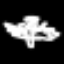
Label: angel